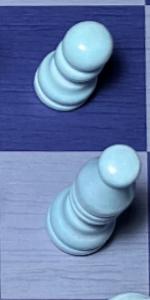
Label: Bishop_White